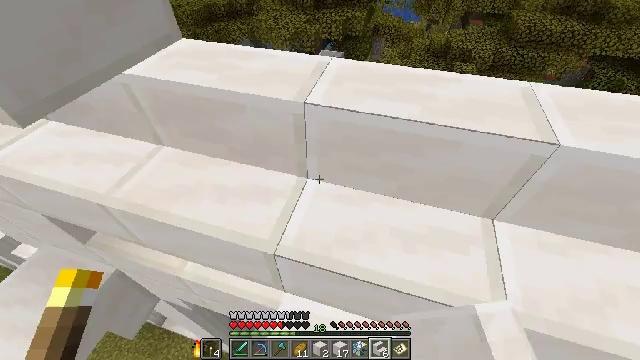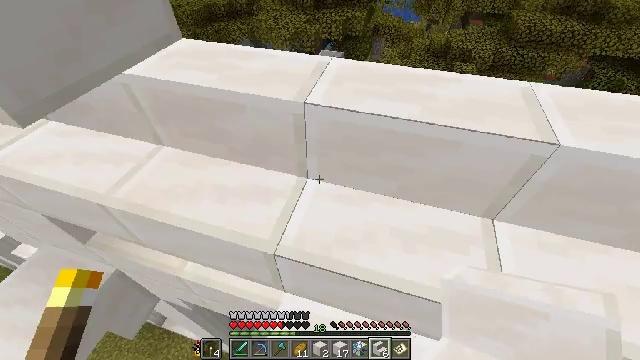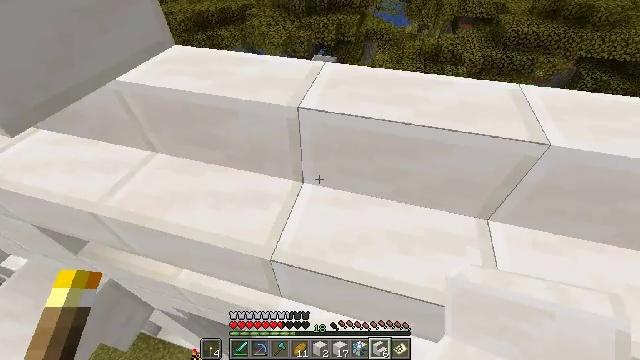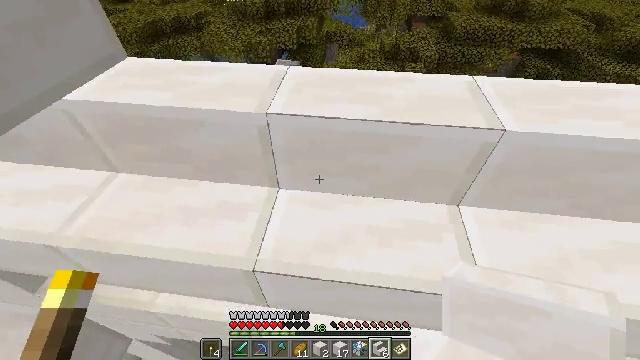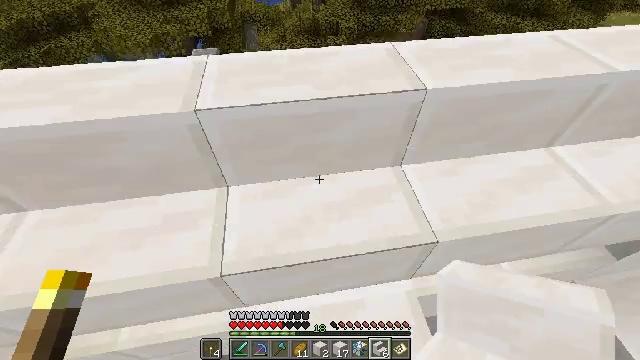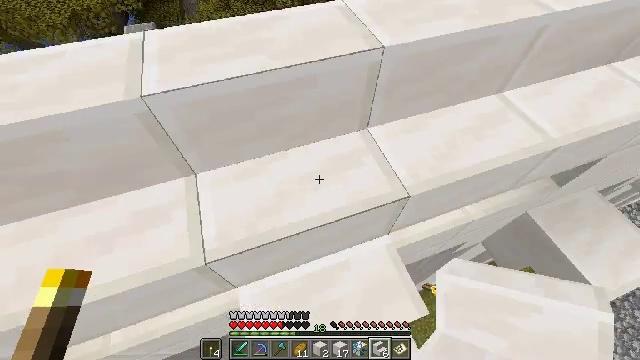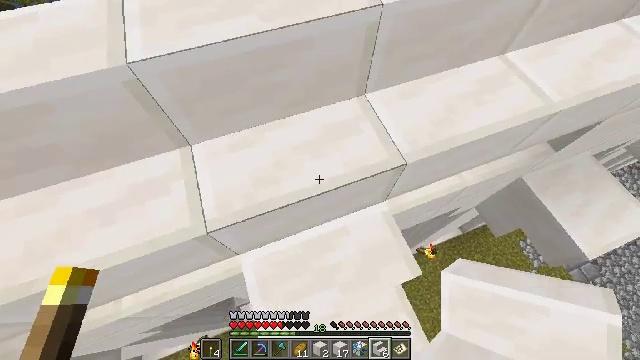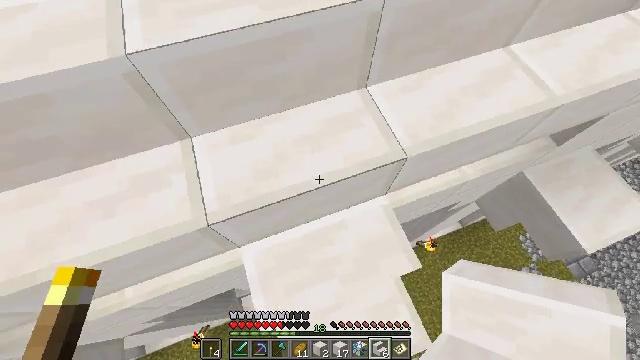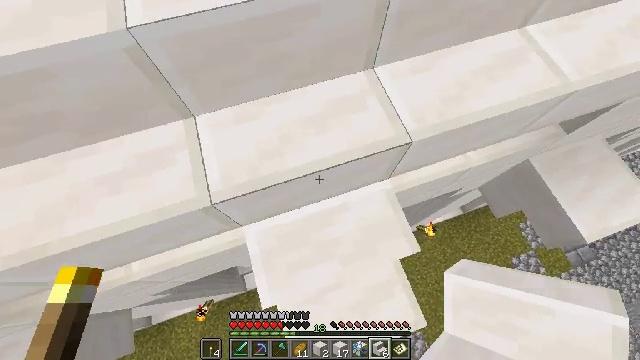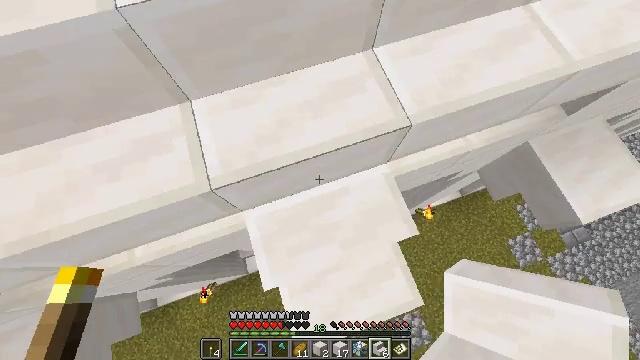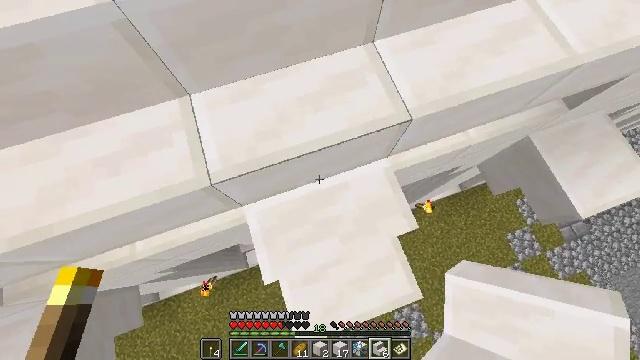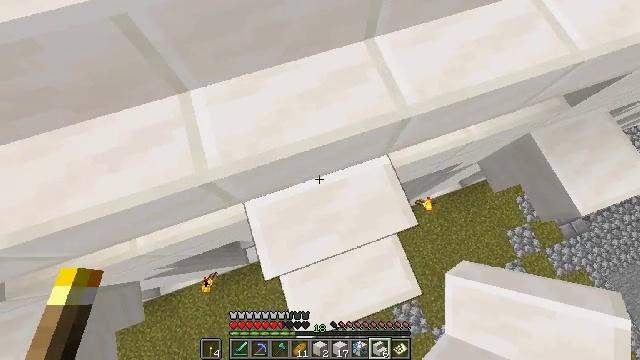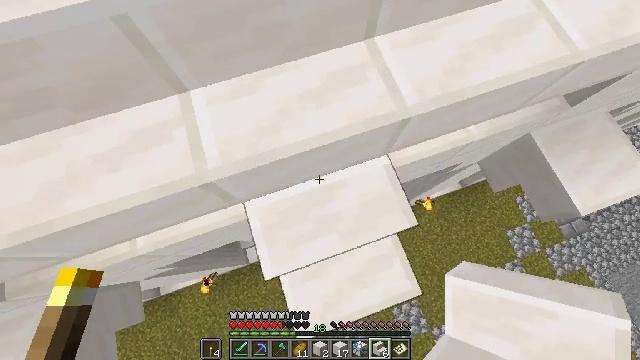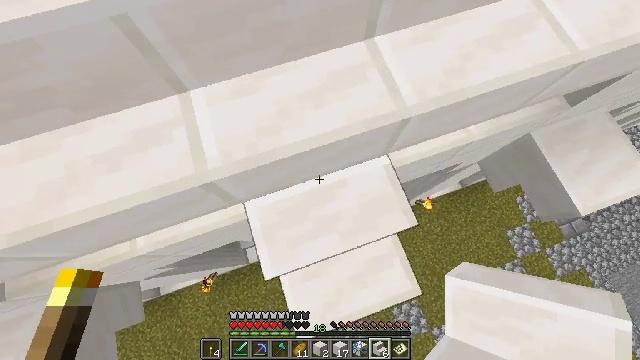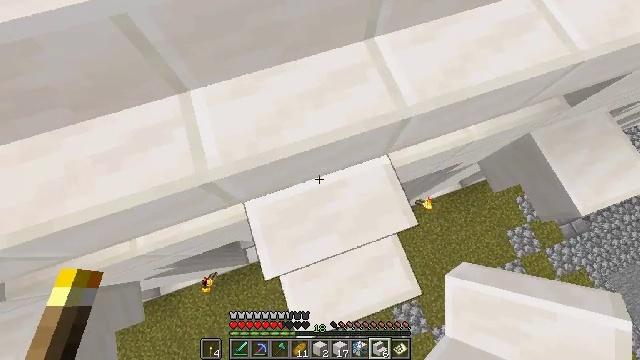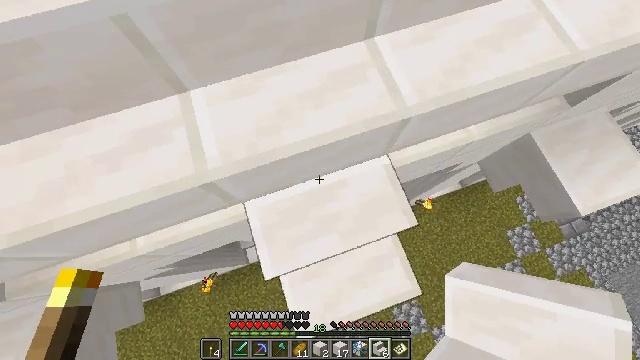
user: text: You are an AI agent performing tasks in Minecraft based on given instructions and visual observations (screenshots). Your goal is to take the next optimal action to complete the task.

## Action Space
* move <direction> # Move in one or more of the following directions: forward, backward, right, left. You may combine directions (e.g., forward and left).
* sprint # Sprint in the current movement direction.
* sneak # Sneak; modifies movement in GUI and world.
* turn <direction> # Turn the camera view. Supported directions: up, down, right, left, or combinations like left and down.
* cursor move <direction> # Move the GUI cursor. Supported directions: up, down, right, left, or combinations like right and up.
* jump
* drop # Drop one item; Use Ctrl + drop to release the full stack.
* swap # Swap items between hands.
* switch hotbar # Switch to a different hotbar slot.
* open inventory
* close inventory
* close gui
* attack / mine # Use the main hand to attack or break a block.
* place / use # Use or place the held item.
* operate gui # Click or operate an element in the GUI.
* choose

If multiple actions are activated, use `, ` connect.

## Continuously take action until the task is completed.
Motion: motion action
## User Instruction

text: Obtain quartz blocks for crafting.
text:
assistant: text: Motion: no_op
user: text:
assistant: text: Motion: turn right
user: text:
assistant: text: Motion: turn right
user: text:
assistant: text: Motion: turn right and down
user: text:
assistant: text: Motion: turn right and down
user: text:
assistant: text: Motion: turn right and down
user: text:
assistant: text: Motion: turn down
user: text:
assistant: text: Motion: turn left and down
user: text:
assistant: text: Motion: turn down
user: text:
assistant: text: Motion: turn down
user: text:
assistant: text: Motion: no_op
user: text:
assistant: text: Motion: no_op
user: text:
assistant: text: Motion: no_op
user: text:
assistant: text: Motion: no_op
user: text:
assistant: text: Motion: no_op
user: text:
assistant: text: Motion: move forward
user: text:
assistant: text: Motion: move forward
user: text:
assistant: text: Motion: move forward, turn right
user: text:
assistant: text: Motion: move forward, turn right and up
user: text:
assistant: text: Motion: move forward, turn right and up
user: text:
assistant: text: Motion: move forward, turn right and up
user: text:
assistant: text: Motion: move forward, turn right and up
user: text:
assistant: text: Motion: move forward, turn right and up
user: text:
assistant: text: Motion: move forward, turn right and up
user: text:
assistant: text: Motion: move forward, turn right and up
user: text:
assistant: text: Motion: turn right
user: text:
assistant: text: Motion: turn right
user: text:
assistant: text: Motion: turn right and up
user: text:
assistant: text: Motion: turn right and up
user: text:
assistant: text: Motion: turn right and up